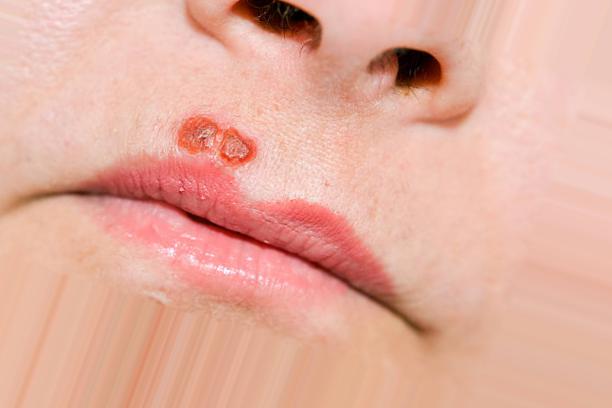
Condition: Mouth Ulcer